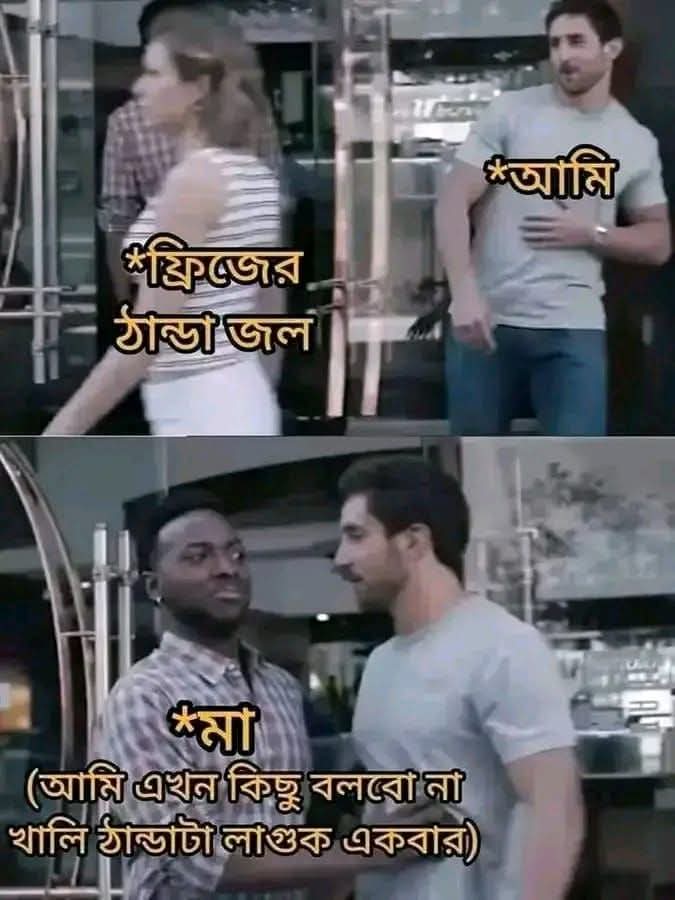
Text: *আমি
*ফ্রিজের ঠান্ডা জল
*মা
(আমি এখন কিছু বলবো না খালি ঠান্ডাটা লাগুক একবার)
Label: Non Hate